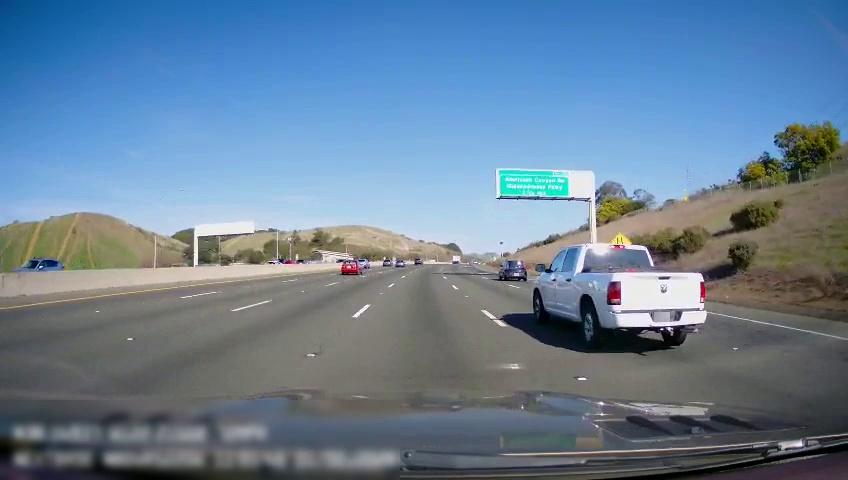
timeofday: Day
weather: Sunny
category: Drivable Space
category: Vehicles | Car
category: Vehicles | Car
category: Vehicles | Truck
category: Vehicles | Car
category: Vehicles | Car
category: Vehicles | Car
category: Vehicles | Car
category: Vehicles | Car
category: Vehicles | Car
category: Lanes | Alternate Lane
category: Lanes | Alternate Lane
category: Lanes | Alternate Lane
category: Lanes | Current Lane
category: Lanes | Current Lane
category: Lanes | Alternate Lane
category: Lanes | Alternate Lane
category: Traffic | Signs
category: Traffic | Signs